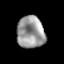
Tissue: prostate
Cell type: Myeloid cells
Senescence score: 0.2755
Nuclear area (px): 873
Mean DAPI intensity: 152.918